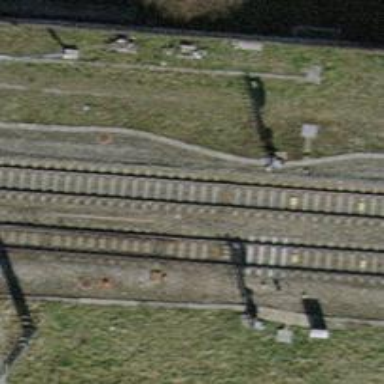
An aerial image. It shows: Railway switch.